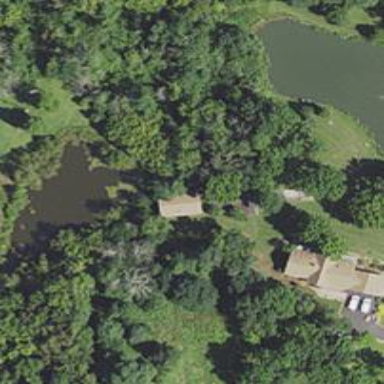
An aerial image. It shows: Pond surrounded by natural water.